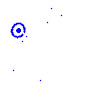
Particle: electron